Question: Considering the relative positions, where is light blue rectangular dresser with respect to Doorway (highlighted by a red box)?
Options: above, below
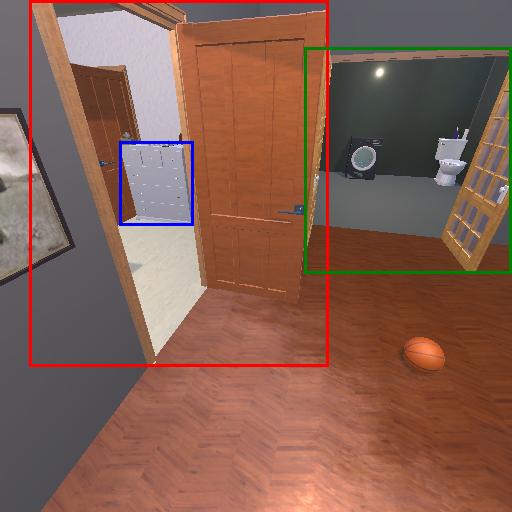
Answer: above